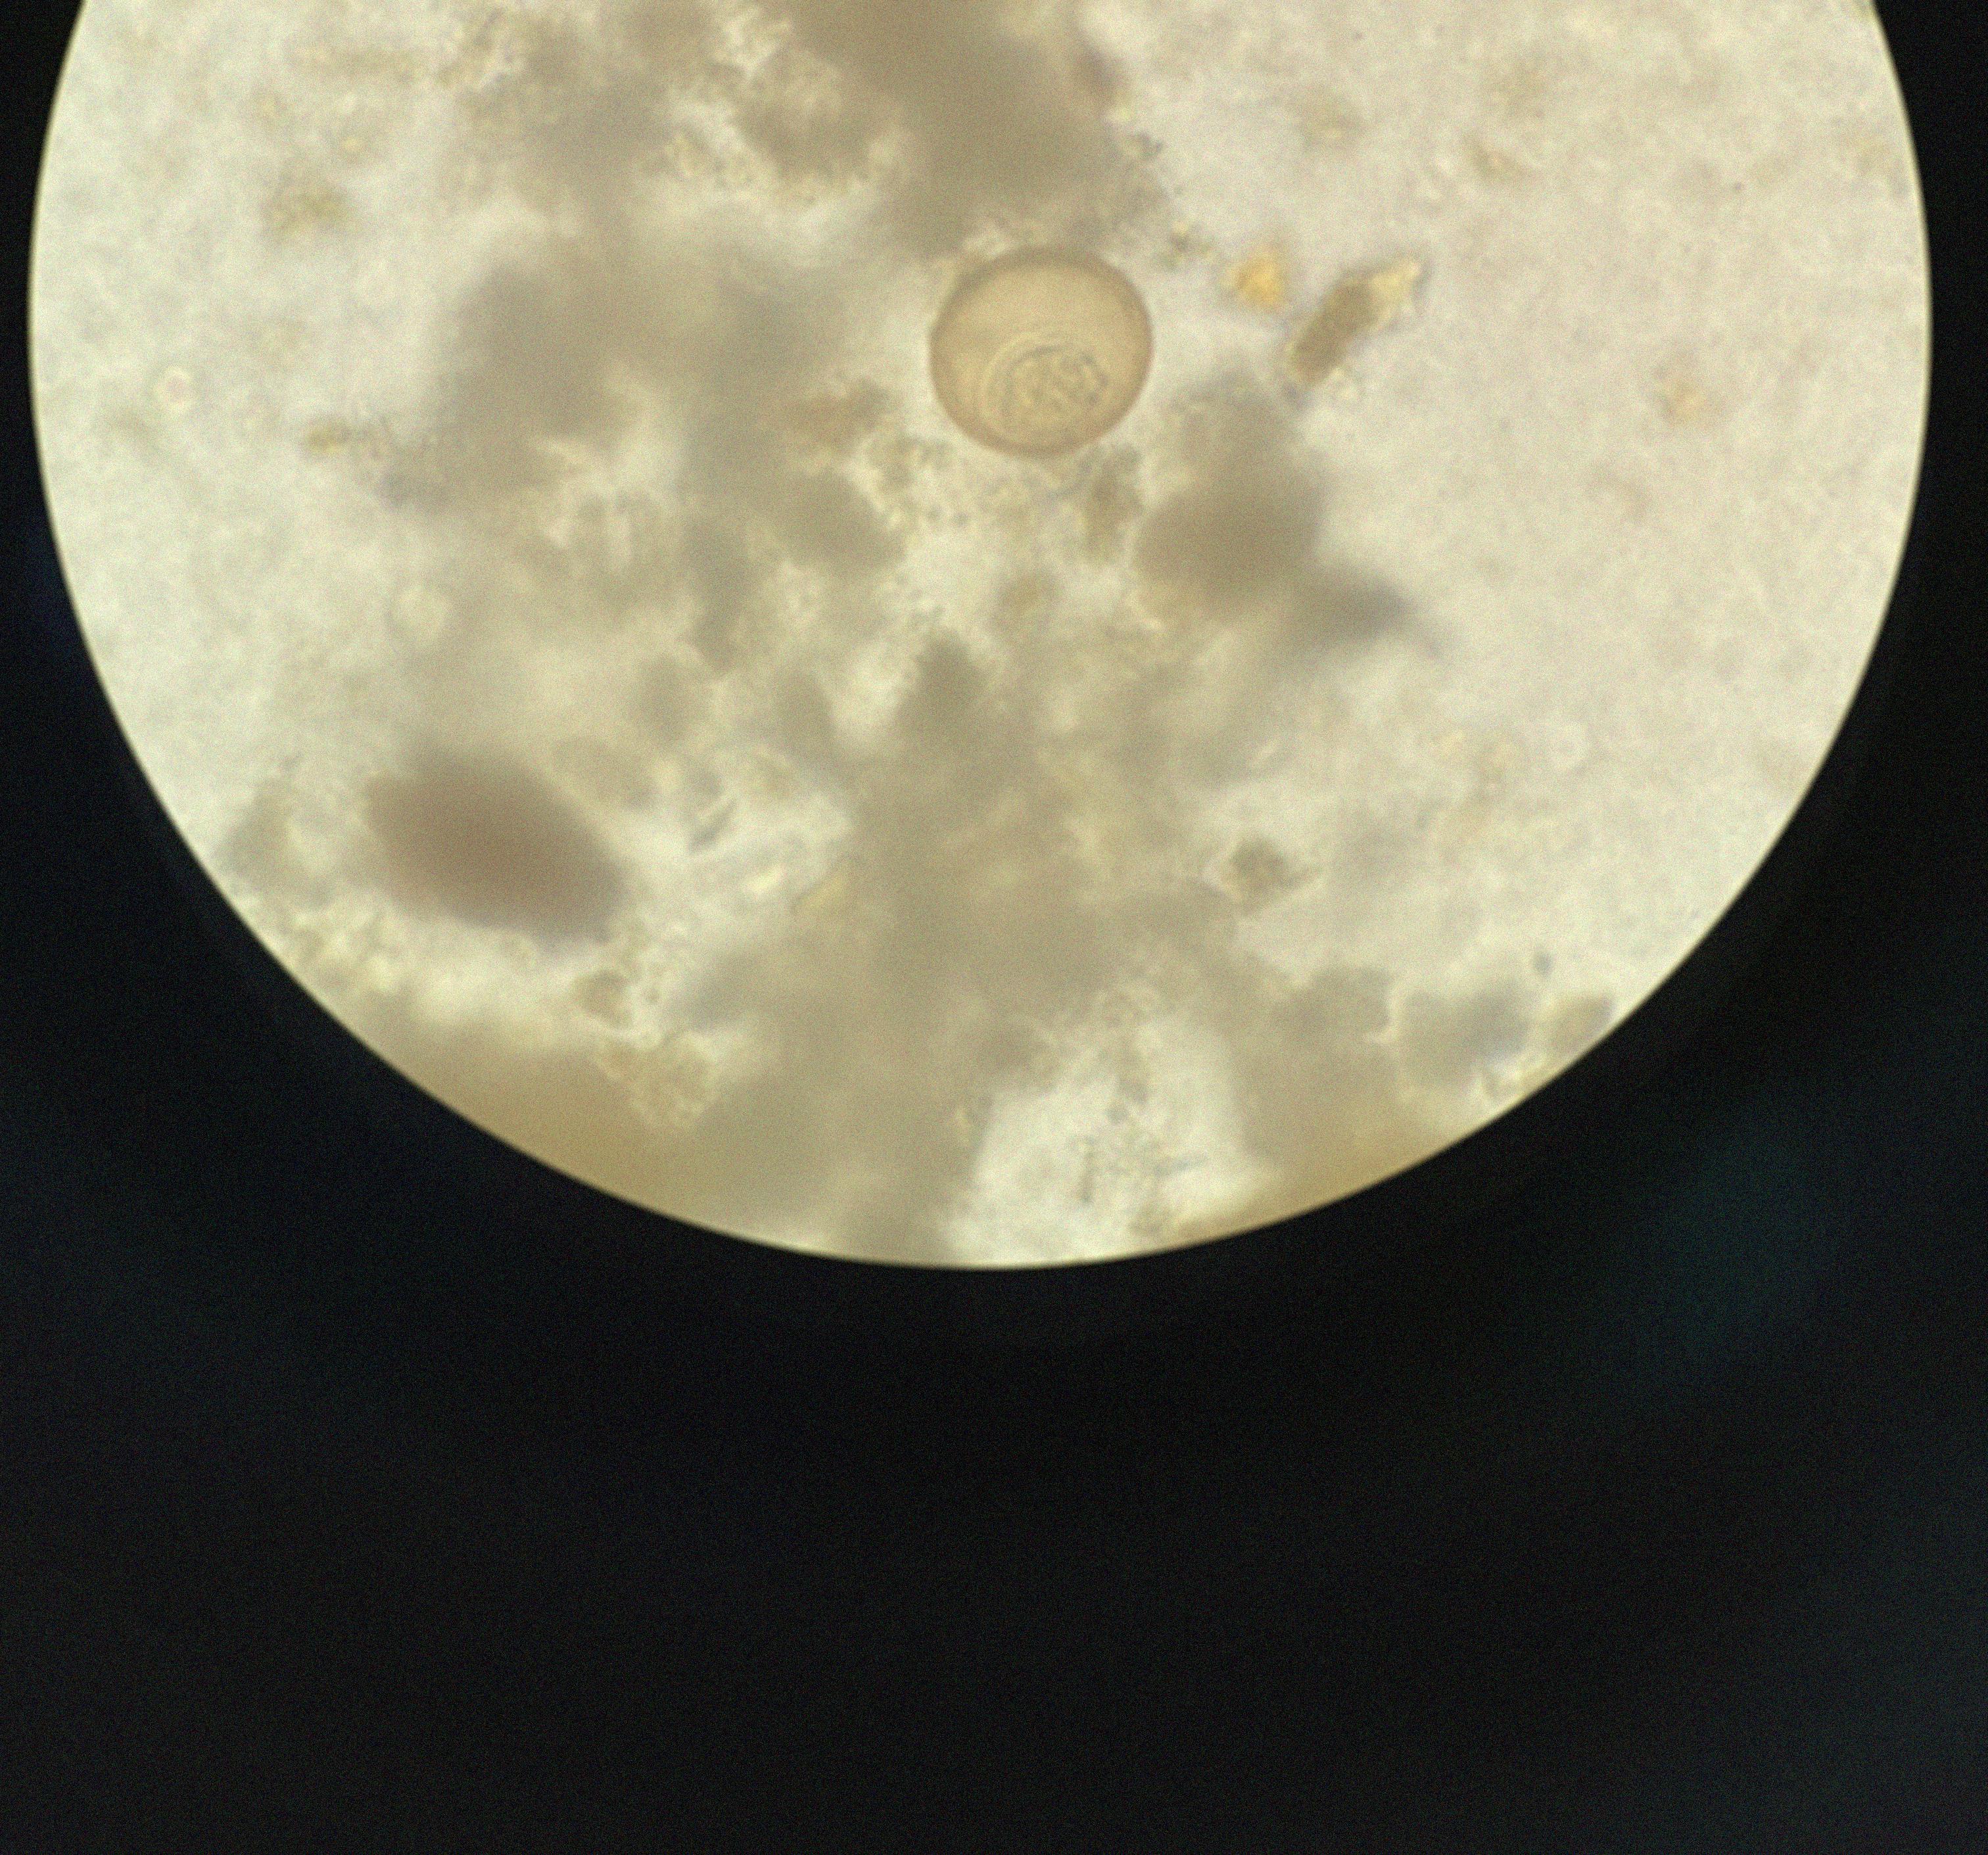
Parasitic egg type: Hymenolepis diminuta